Interaction volume radius: 5 \u00c5
Interaction volume height: 10 \u00c5
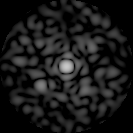
Disorder parameter: 0.7979